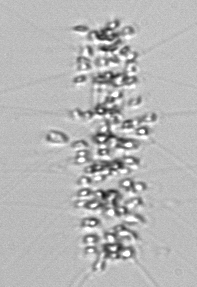
Label: Chaetoceros_didymus_TAG_external_flagellate